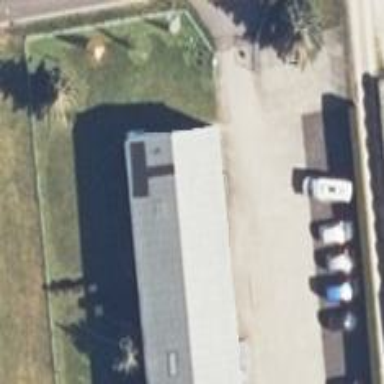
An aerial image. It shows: Car repair shop.